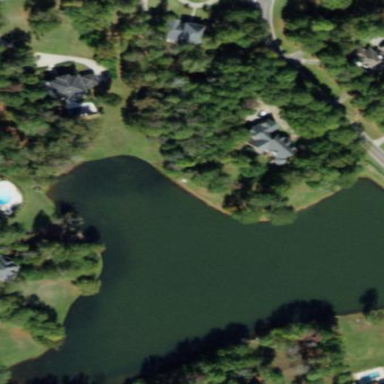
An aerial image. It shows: Pond surrounded by natural water.